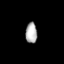
Tissue: lung
Cell type: Fibroblasts
Senescence score: 0.6022
Nuclear area (px): 237
Mean DAPI intensity: 174.194